Aerial crown-view tile of a tropical tree (Barro Colorado Island, Panama), acquired 20250616:
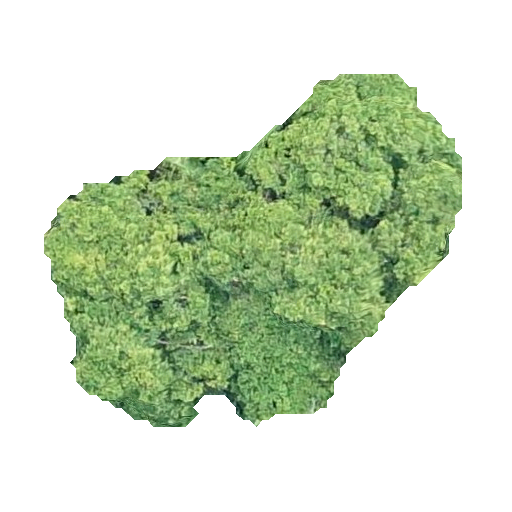
Species: Dendropanax arboreus
GBIF accepted scientific name: Dendropanax arboreus
Crown area: 138.855 m²